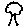
Label: tree